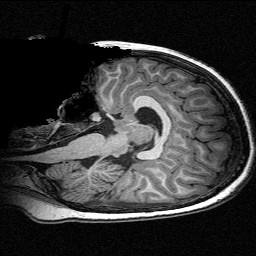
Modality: T1w
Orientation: sagittal
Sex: female